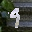
Label: 9